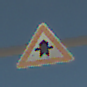
Verkehrszeichen: Vorfahrt
Umgebung: Outdoor, Beach
Tageszeit: Midday
Wetter: PartlyCloudy
Licht: Natural
Jahreszeit: NotSpecified
Kontrast: HighContrast